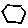
Label: hexagon